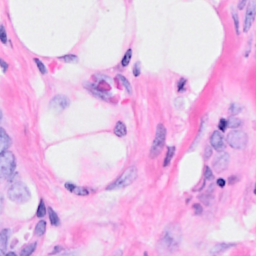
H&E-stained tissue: Breast